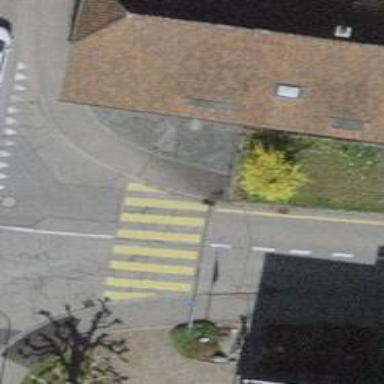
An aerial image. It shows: Uncontrolled zebra crossing with notable zebra markings.